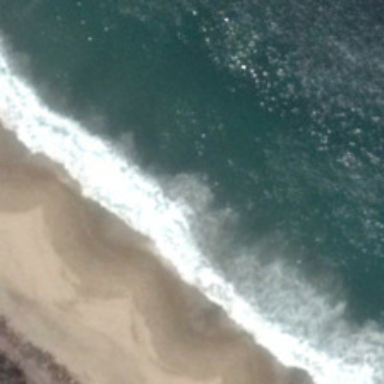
There is a line of white sea spray between sea and beach .